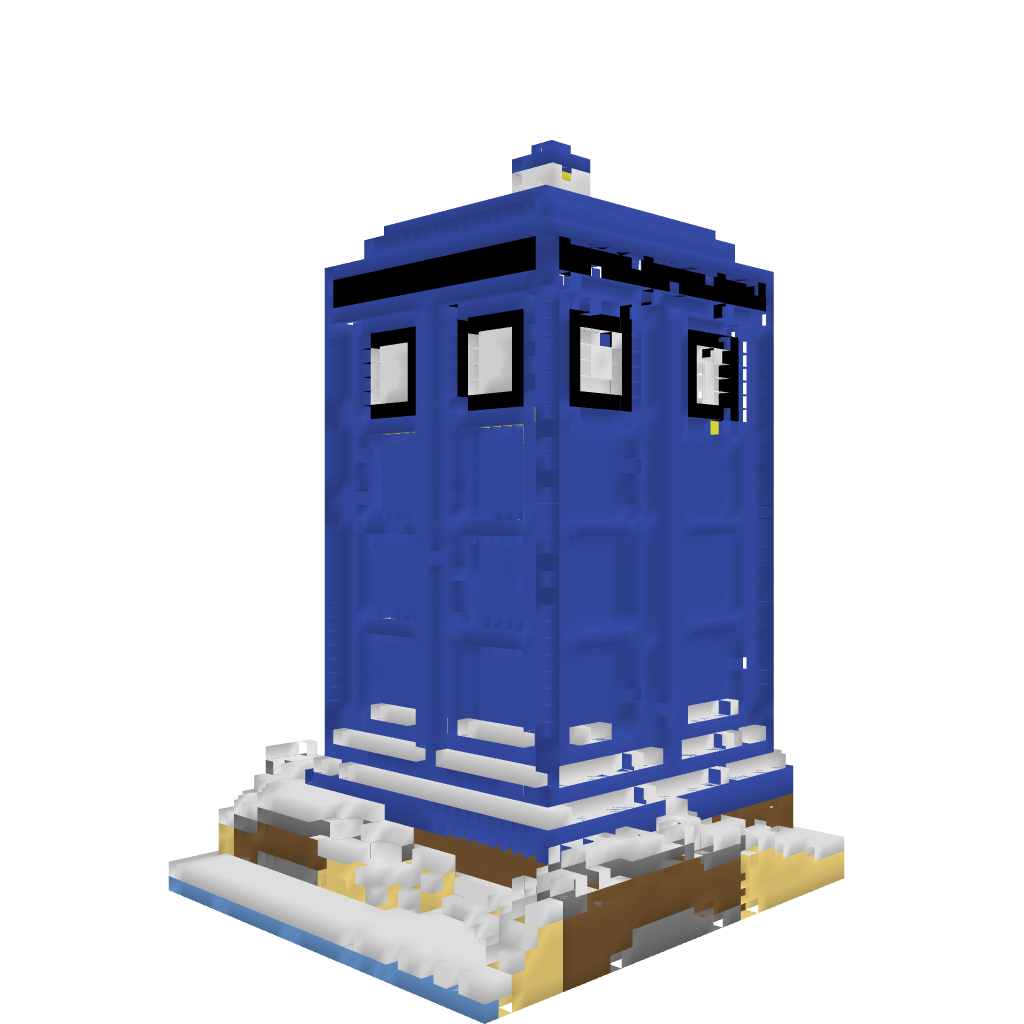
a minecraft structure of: The Tardis high quality